Question: As we know, when we create an MVC application, it creates its own typical structure which is known as and its a good practice .
It configure views, controller and model separately .
My concern is, can i architect(design) it like :

If I do that, My viewengine will search views inside view not inside subfolders and there are so many things like routing will get changed.. and so on..
Actually I dont want to construct my view,controller or model in a typical way, I want to put my view separately according to my domain, not according to controller like MVC does.
However in case of controller we can use any folder structure . I am specific about model,views and routing should not be affected as well.
And it is all about "Convention over My own Configuration".
Can someone please explain, how to get it done or any other alternatives.
Thanx
Anupam.
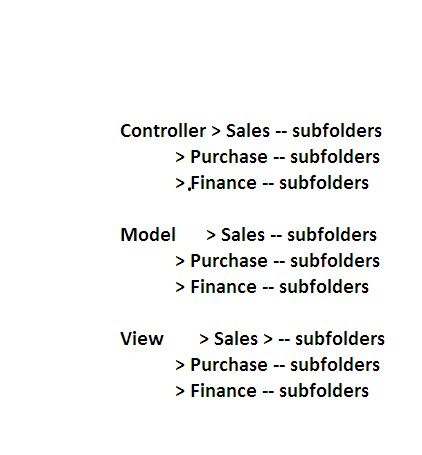
Answer: So far I have reached to conclusion.
The thing we have to consider for this are :
1.Need to override ControllerFactory : we have to search controller in specific location or assembly reference.(by default controller factory just chak the controller name )
2.Need to override ViewEngine : We have to change view search location according to our need.
3.Little modification in Route : we have to specify module name in routs for proper redirection.
route will be something like :
'''
routes.MapRoute(
name: "Default",
url: "{module}/{controller}/{action}/{id}",
defaults: new { module = "HR", controller = "Home", action = "Index", id = UrlParameter.Optional }
);
'''
will implement it soon. Your suggestions are most welcome.